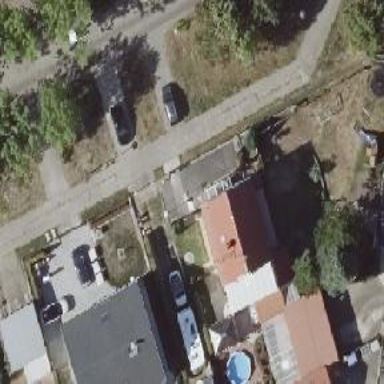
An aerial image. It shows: Concrete driveway designated as service road.